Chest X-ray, PA view. Patient: 61 years old, sex F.
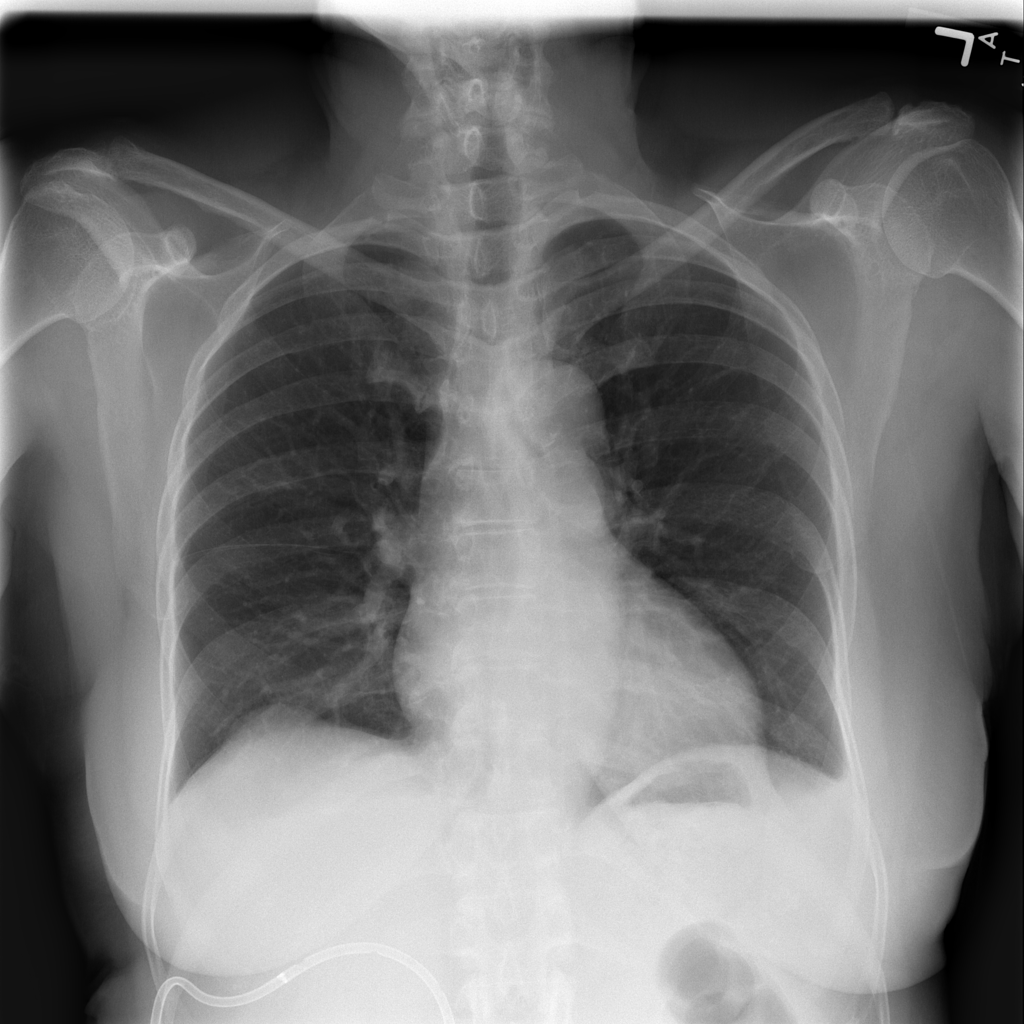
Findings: No Finding